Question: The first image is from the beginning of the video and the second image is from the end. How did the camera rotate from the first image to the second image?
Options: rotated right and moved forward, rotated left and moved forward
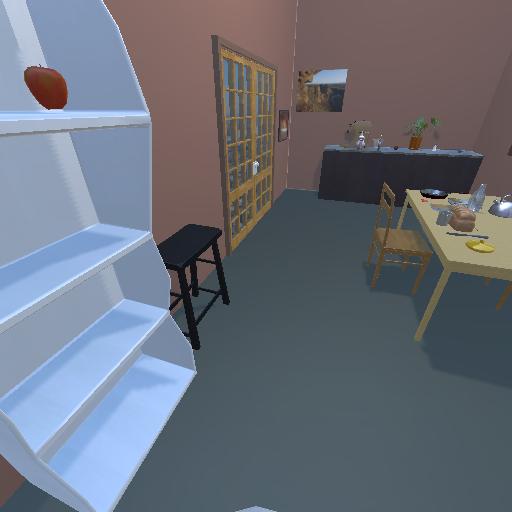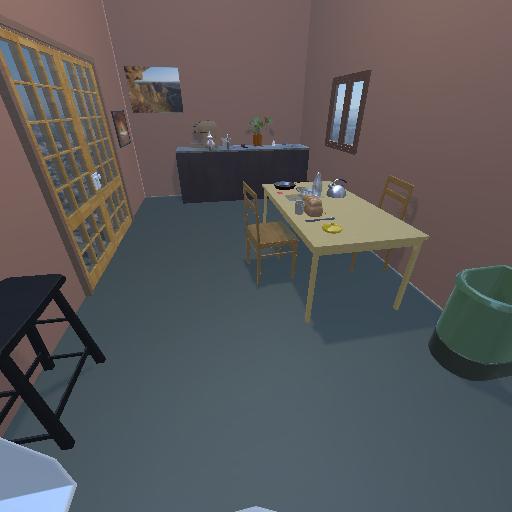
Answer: rotated right and moved forward